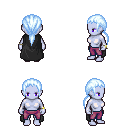
a pixel art fantasy rpg character, female body template, dark elf, purple skin, black cape, magenta pants, white cyan ponytail hairstyle, bracelets, four views (front, back, left, right), 2x2 character sprite sheet, small pixel art, hard edges, no anti-aliasing